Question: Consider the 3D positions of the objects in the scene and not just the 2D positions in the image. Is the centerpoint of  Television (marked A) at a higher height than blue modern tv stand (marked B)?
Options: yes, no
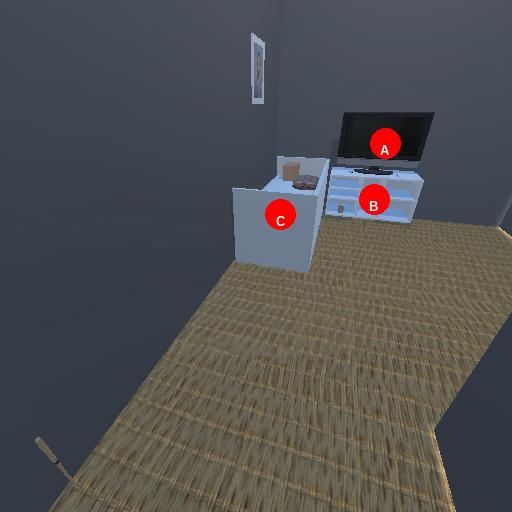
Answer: yes